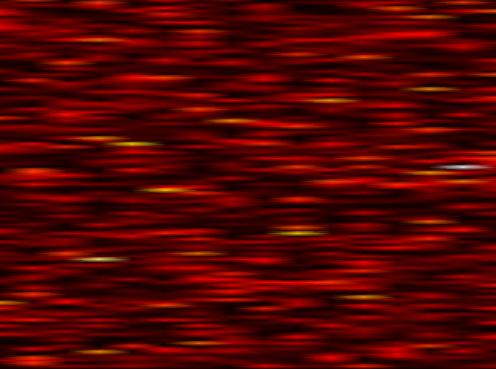
Label: UFMC